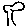
Label: tree